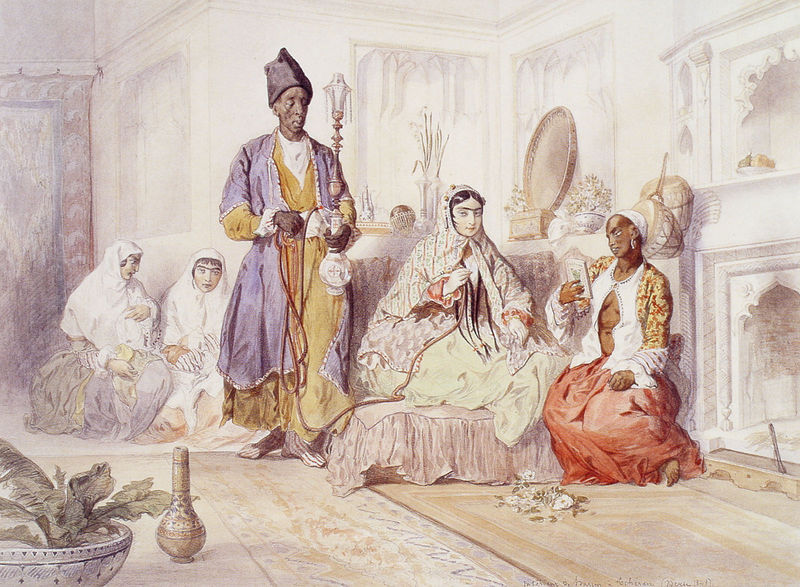
Titel: In einem Teheraner Harem
Künstler: Jules Laurens
Institution: Sammlung A. Gharagozlou
Schlagwörter: blau, feuer, umhang, wasser, aquarell, gelb, menschen, sitzen, fenster, frau, hut, lampe, weiss, zeichnung, rot, schleier, teppich, wand, diener, tablett, boden, gewand, haare, mantel, innen, pflanze, prinzessin, kamin, vase, sofa, violett, wasserfarbe, men, red, women, gold, painting, portrait, woman, wandteppich, pfeife, lesen, print, servant, tablet, buch, orient, trommel, fisch, schwarzer, african, smoke, man, prinz, orange, mohr, indien, color, feuerstelle, royal, wasserpfeife, colorful, religion, eastern, indian, gräten, earing, pipe, manrel, middle east, perfume, wnadteppich, scent, eunach, waterpipe, harooka, hijab